Field crop: maize
Growth stage: 2
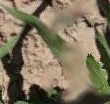
Species: maize